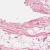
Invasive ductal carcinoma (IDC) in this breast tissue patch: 0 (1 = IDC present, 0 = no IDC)